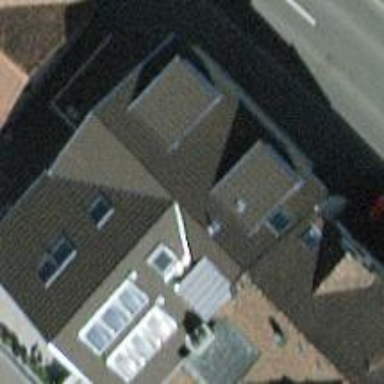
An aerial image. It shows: Semidetached house.